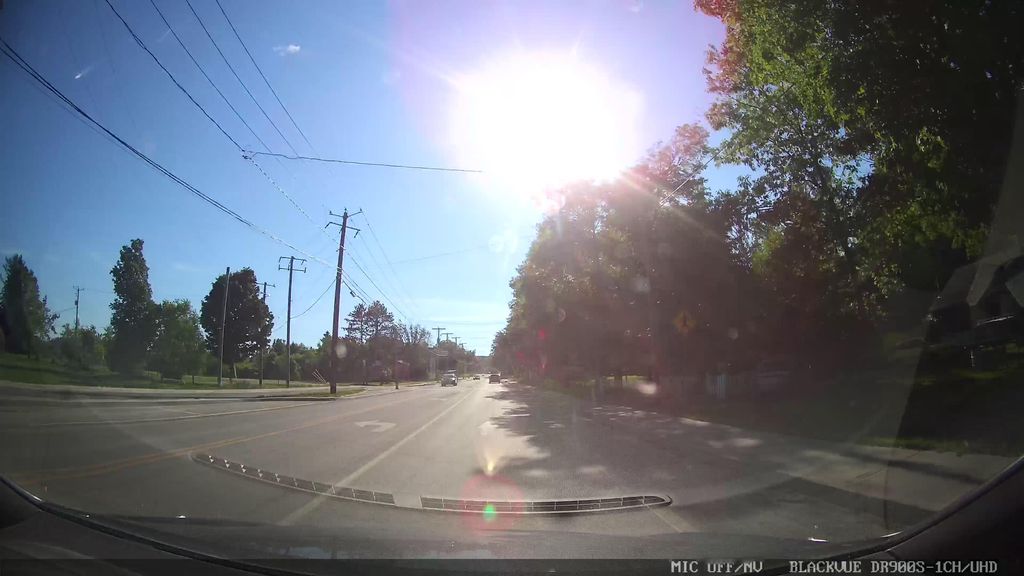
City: ottawa-gatineau